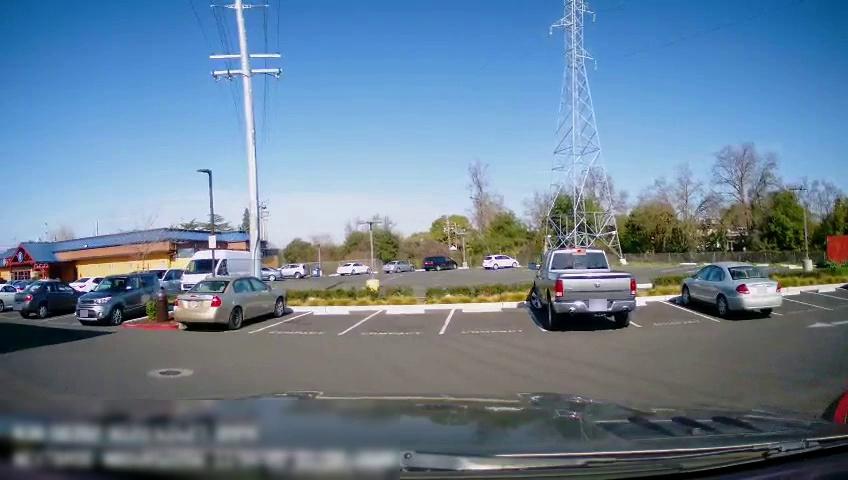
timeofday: Day
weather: Sunny
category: Drivable Space
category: Drivable Space
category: Vehicles | Car
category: Vehicles | Truck
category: Vehicles | Car
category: Vehicles | SUV
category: Vehicles | Car
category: Vehicles | Car
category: Vehicles | SUV
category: Vehicles | Car
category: Vehicles | Car
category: Vehicles | Van
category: Vehicles | SUV
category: Vehicles | Car
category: Vehicles | SUV
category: Vehicles | Car
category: Vehicles | Car
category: Vehicles | Car